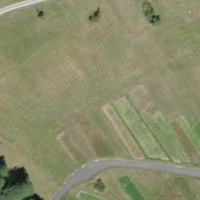
EUNIS habitat code: 24
Species observed at this site:
Viola tricolor
Galeopsis tetrahit
Cirsium arvense